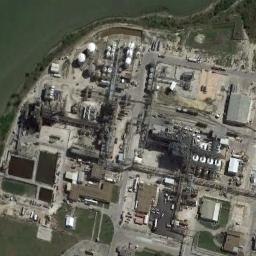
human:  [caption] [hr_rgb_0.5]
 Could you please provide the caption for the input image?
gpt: The industrial area with lots of industrial equipment, Some workshops and green areas is next to the waters .

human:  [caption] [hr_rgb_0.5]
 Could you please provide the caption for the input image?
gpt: In an industrial area, There are workshops, Roads and some large-scale open-air machinery and equipment, Metal tanks, Pipelines, Etc , And green belts .

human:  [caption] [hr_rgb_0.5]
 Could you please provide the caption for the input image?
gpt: Industrial areas are very small .

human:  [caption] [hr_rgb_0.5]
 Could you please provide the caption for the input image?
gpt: There are many houses in the industrial area .

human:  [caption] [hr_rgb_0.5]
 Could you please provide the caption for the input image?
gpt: There are some buildings and pipelines on the industrial area beside a river on the industrial area .